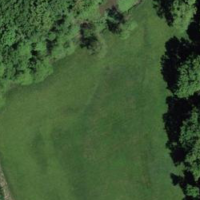
EUNIS habitat code: 25
Species observed at this site:
Tettigonia viridissima